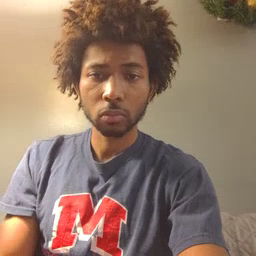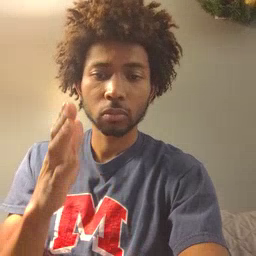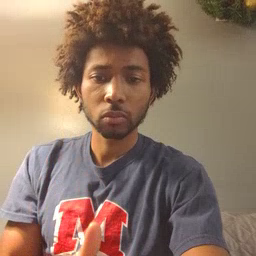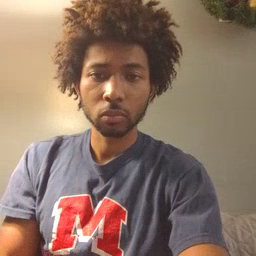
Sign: person